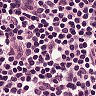
Metastatic tissue present: no